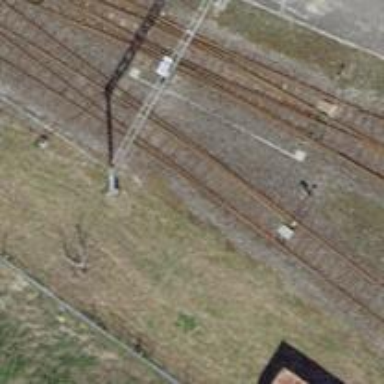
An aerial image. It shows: Railway switch.